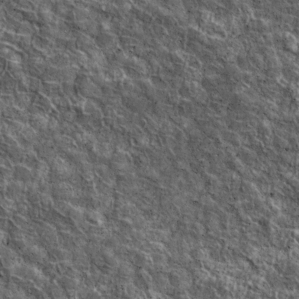
Label: non_frost